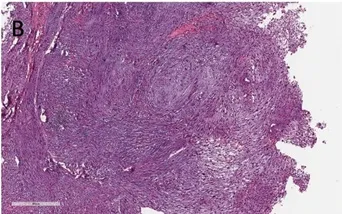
The endobronchial lesion is seen at low magnification (20 x ) as a polypoid mass protruding in the bronchial lumen.
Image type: pathology (h&e)